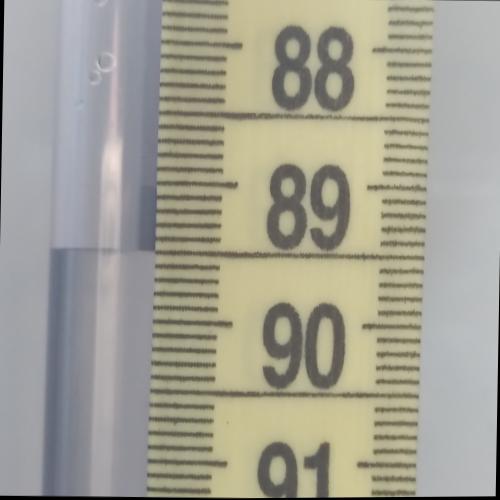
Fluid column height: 89.5 cm